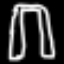
Label: pants